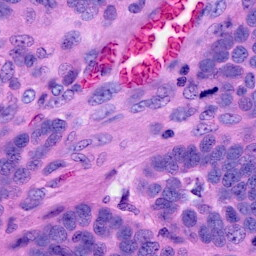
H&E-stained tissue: Ovarian